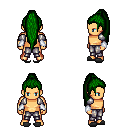
a pixel art fantasy rpg character, male body template, human, tanned skin, steel arm armor, metal pants, green extra-long topknot hairstyle, white cloth bracers, gray slippers, four views (front, back, left, right), 2x2 character sprite sheet, small pixel art, hard edges, no anti-aliasing